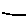
Label: line